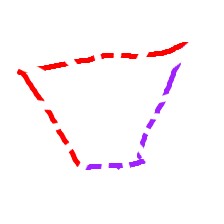
Shape: trapezoid